Interaction volume radius: 10 \u00c5
Interaction volume height: 10 \u00c5
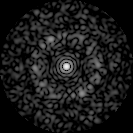
Disorder parameter: 0.8219